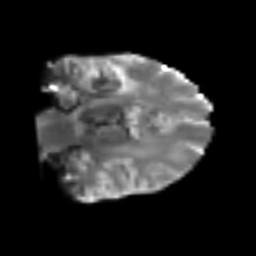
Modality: T2w
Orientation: coronal
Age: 49
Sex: male
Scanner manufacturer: siemens
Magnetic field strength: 3 T
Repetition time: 6.1 s
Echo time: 0.101 s